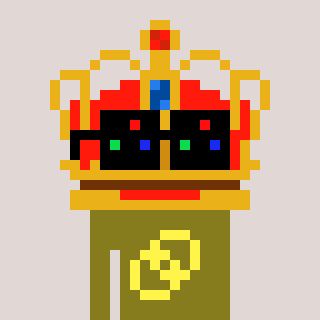
a pixel art character with square black sunglasses, a crown-shaped head and a gunk-colored body on a warm background